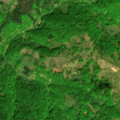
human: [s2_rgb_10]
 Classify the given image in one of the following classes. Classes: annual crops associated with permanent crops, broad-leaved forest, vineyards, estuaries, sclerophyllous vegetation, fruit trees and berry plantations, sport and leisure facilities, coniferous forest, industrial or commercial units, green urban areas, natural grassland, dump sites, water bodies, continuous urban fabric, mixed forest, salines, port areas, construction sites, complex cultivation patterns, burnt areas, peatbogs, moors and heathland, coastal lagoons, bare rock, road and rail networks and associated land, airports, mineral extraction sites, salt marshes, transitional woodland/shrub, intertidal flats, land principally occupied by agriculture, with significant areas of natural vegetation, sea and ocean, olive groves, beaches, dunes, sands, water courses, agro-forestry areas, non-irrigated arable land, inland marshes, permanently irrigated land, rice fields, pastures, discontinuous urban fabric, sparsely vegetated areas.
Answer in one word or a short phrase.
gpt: complex cultivation patterns, broad-leaved forest, mixed forest, natural grassland